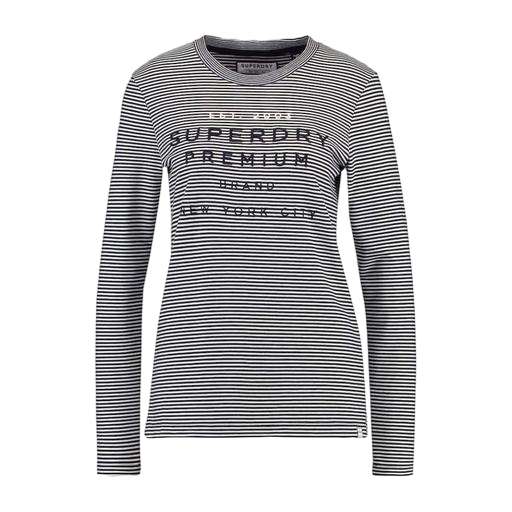
blue women's striped long-sleeve t-shirt, black striped long-sleeve t-shirt, green women's striped long-sleeve t-shirt, white background